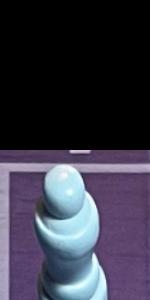
Label: Empty